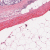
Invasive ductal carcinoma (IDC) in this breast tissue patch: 0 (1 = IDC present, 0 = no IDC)